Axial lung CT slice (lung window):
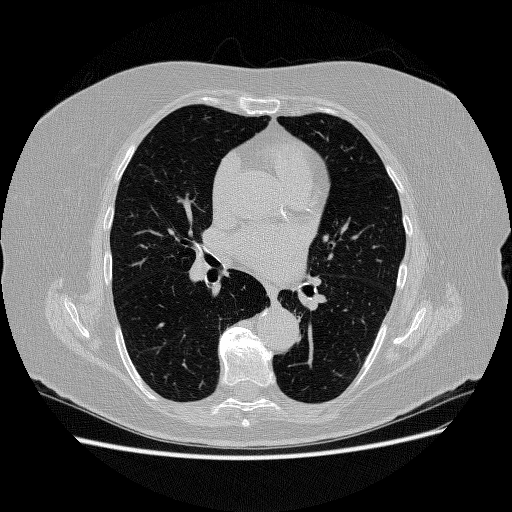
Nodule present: no